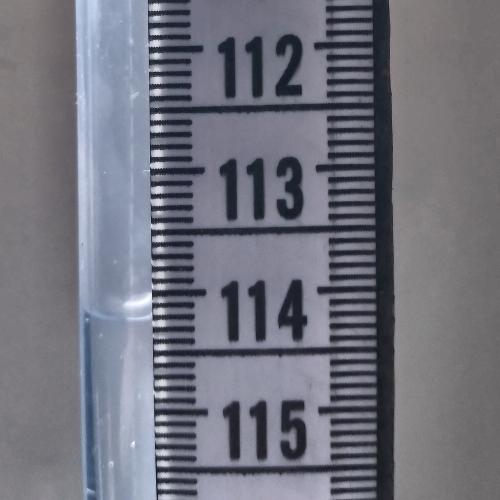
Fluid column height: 114.2 cm